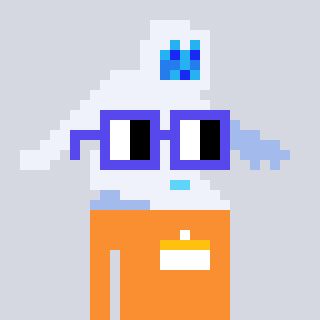
a pixel art character with square blue glasses, a yeti-shaped head and a orange-colored body on a cool background